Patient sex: F
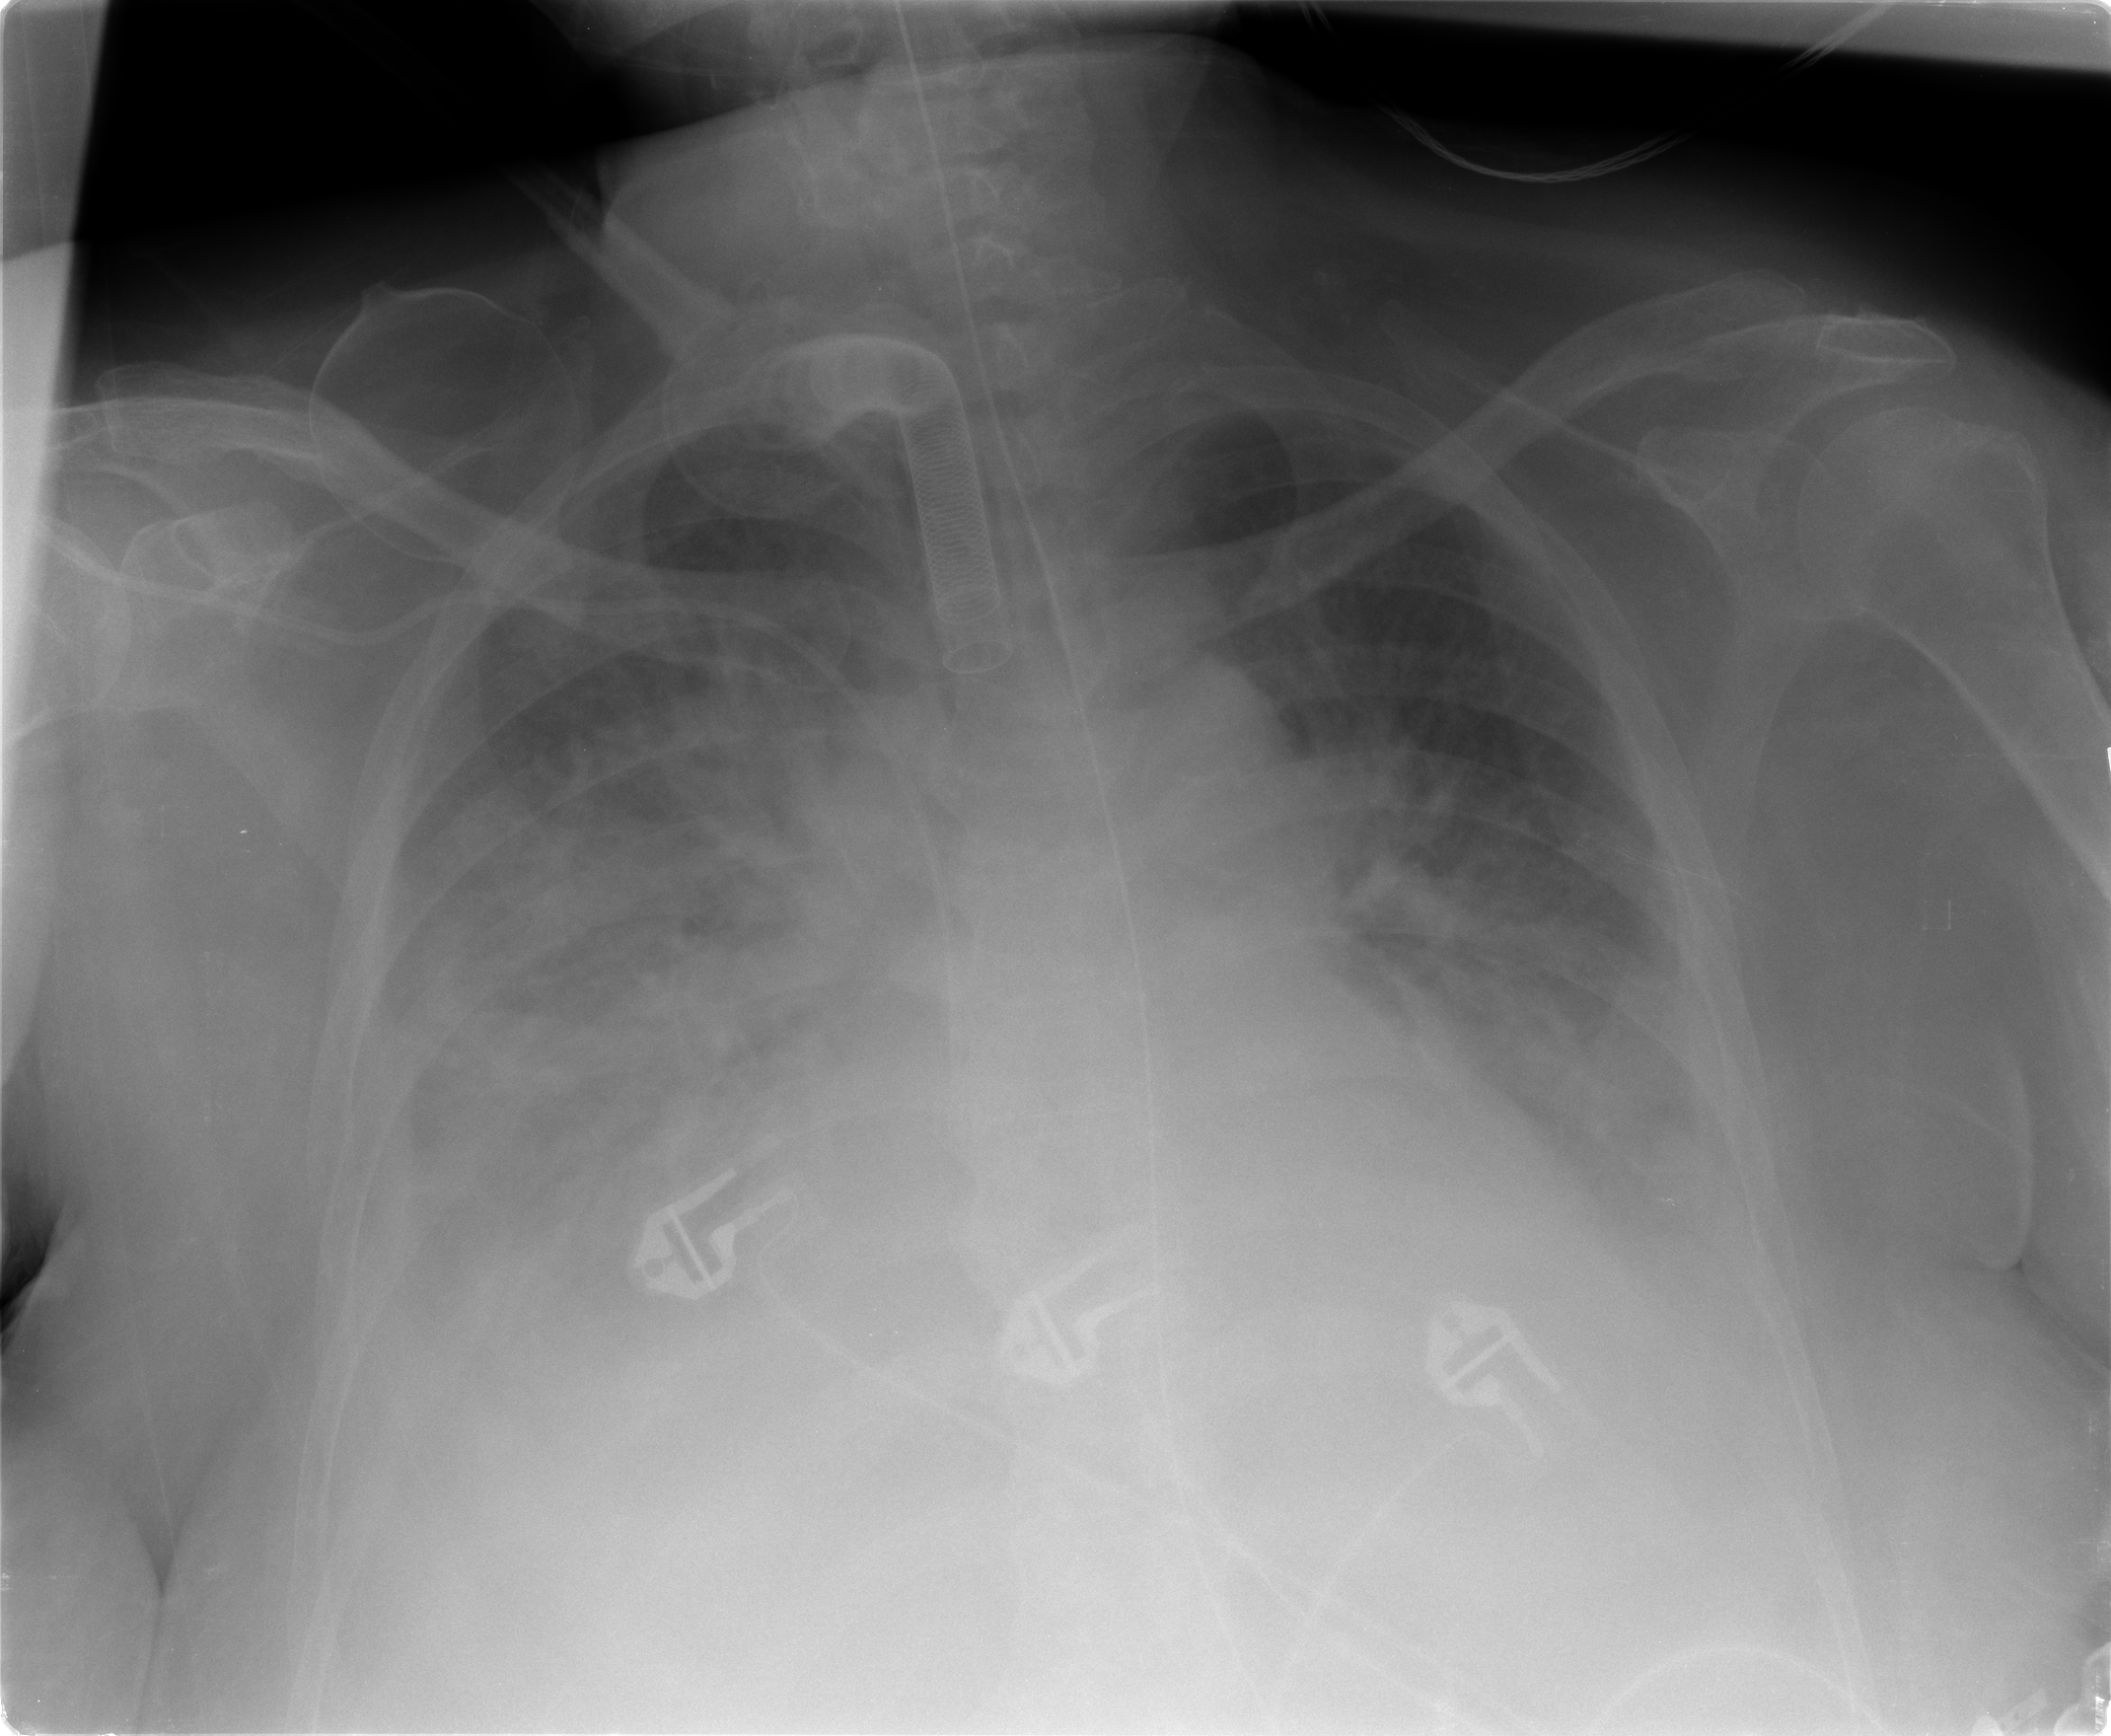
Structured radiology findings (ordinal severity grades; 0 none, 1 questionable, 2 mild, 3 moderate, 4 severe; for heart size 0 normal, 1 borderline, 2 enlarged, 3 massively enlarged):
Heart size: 2
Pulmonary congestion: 3
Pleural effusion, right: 3
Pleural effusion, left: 2
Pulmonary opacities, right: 3
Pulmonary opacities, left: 3
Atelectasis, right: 3
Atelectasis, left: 2